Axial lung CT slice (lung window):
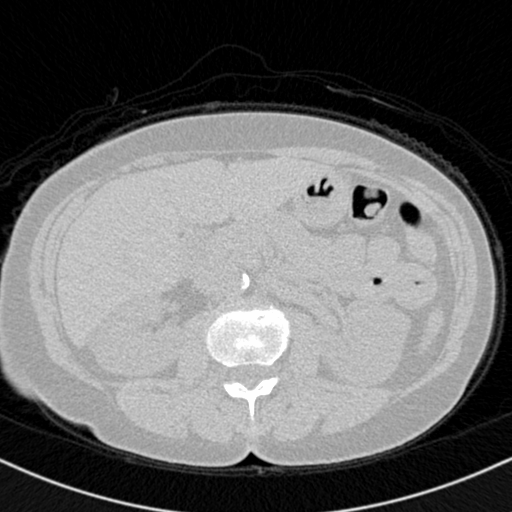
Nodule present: no